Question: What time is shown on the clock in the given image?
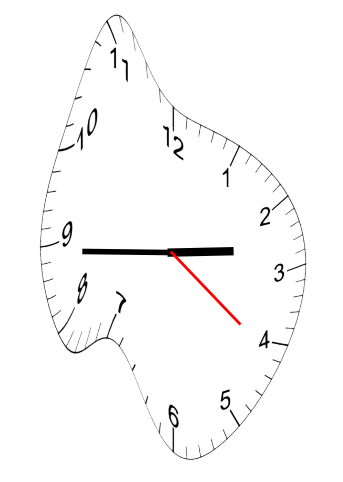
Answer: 02:44:21